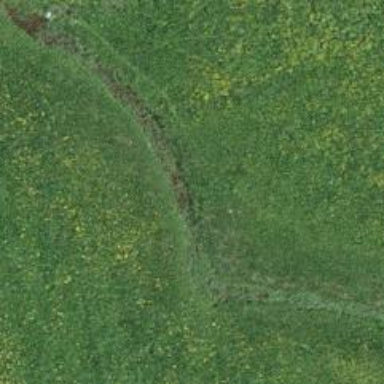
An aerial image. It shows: Ditch in the surroundings.